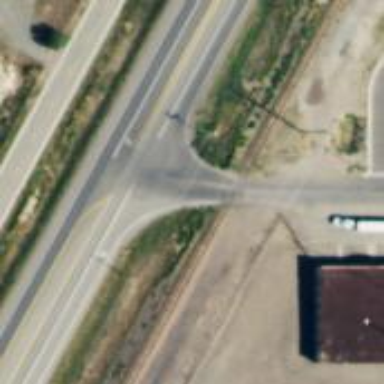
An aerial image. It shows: Trunk highway with asphalt surface and grade 1 track type.